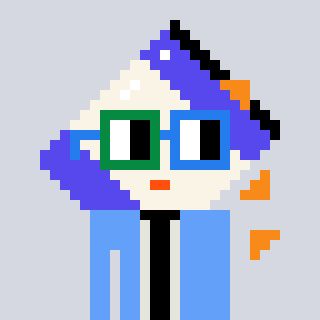
a pixel art character with square green and blue glasses, a chips-shaped head and a blue-colored body on a cool background